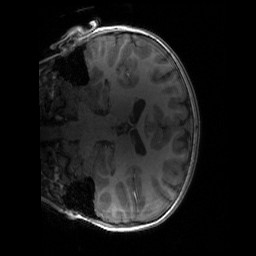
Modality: T1w
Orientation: coronal
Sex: male
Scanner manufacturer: siemens
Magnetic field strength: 3 T
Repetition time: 1.9 s
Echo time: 0.00243 s